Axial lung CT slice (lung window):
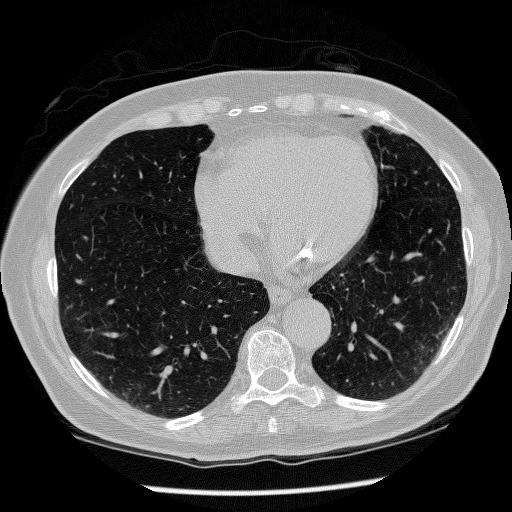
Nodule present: no